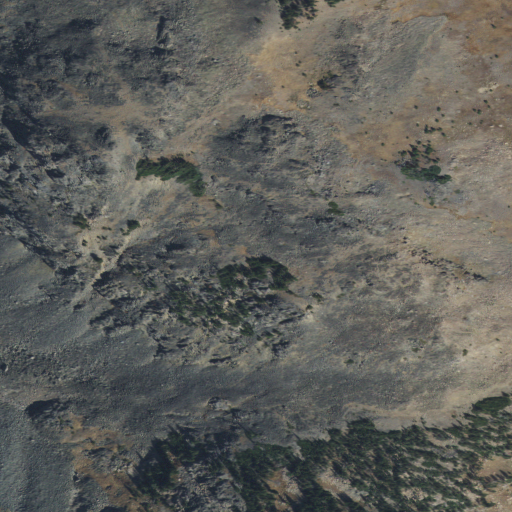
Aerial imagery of mountain in Montana named Independence Peak containing shrub, grassland, and evergreen forest